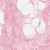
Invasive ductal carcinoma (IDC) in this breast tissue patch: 0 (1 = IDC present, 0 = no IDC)